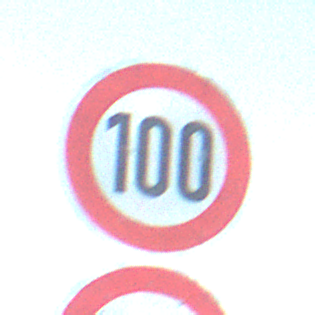
Verkehrszeichen: Geschwindigkeit100
Zusatzzeichen unten: UeberholverbotKraftfahrzeuge
Umgebung: Outdoor, Nature
Tageszeit: MorningAfternoon
Wetter: Clear
Licht: Natural
Jahreszeit: Autumn
Kontrast: HighContrast